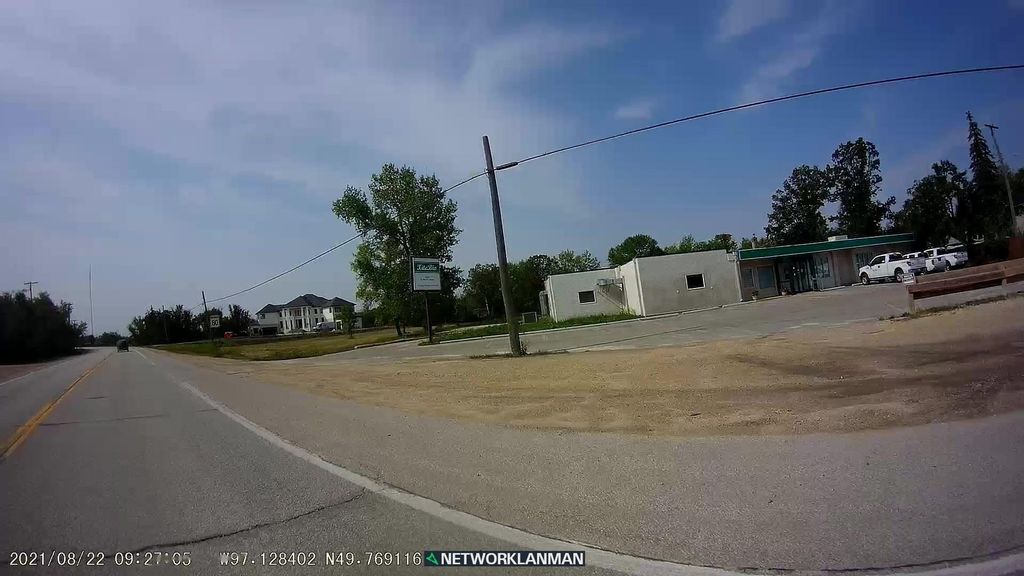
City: winnipeg